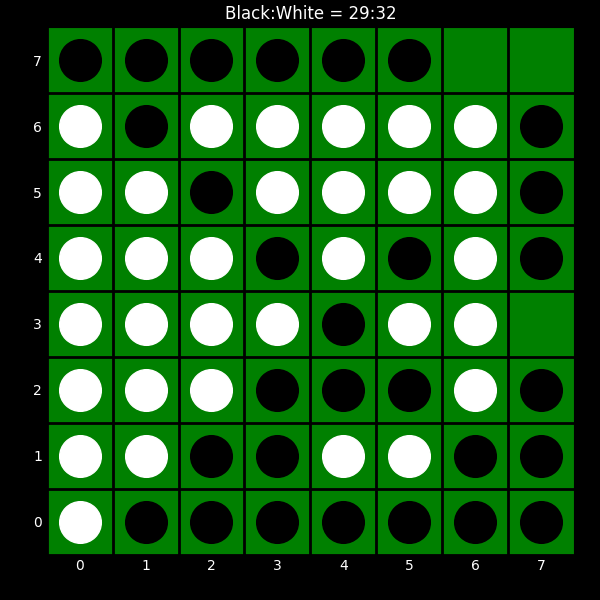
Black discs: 29
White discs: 32